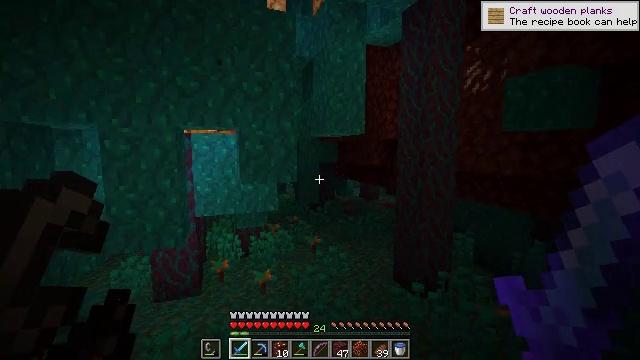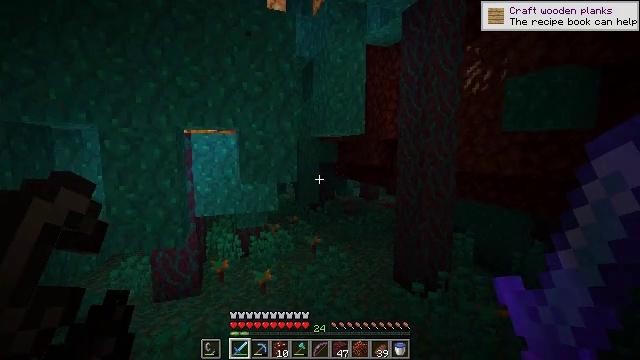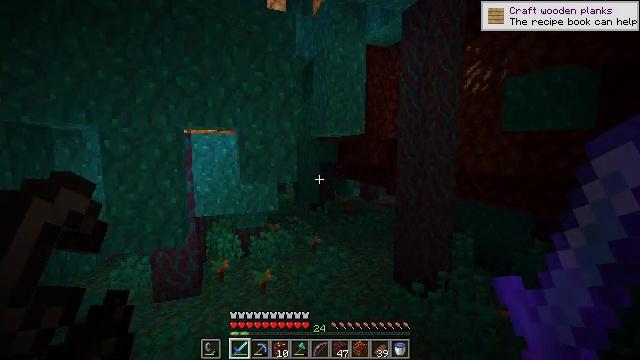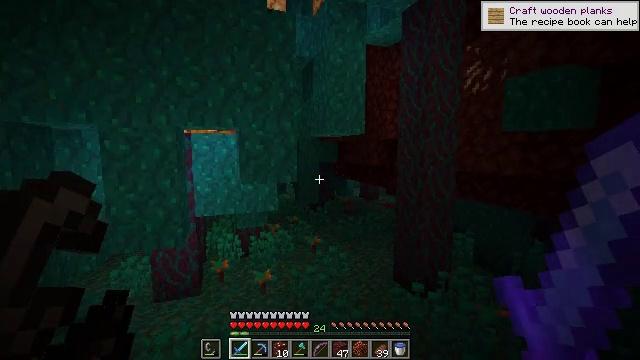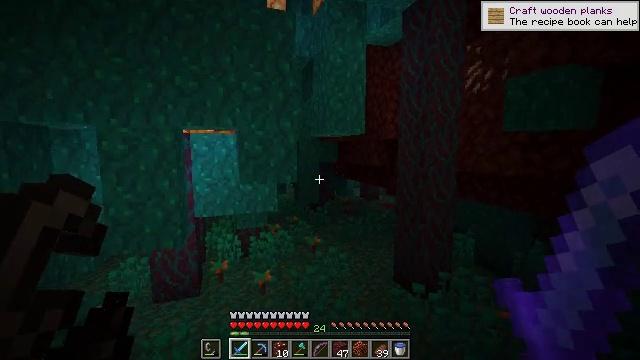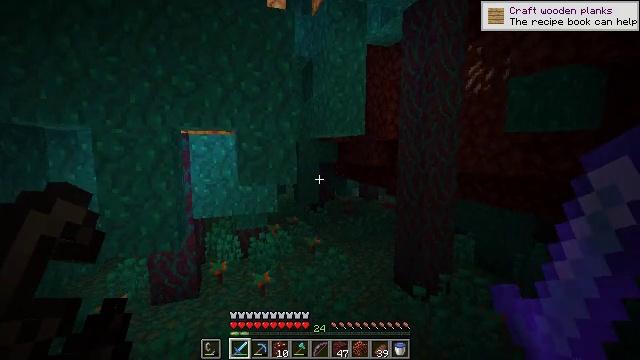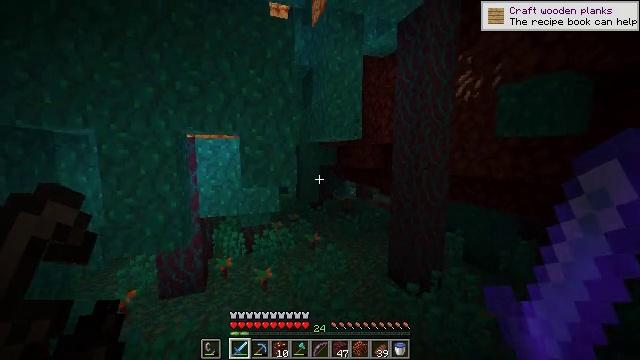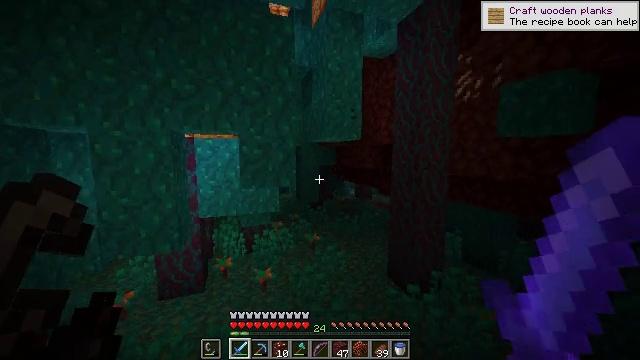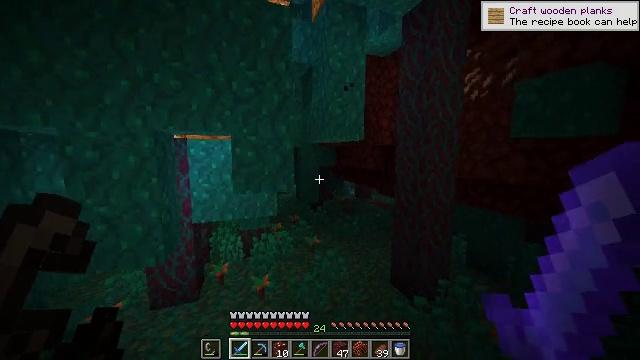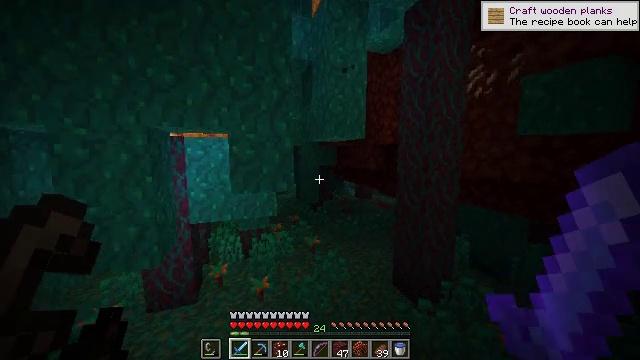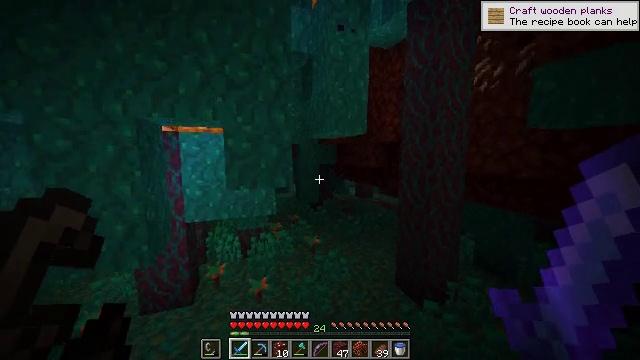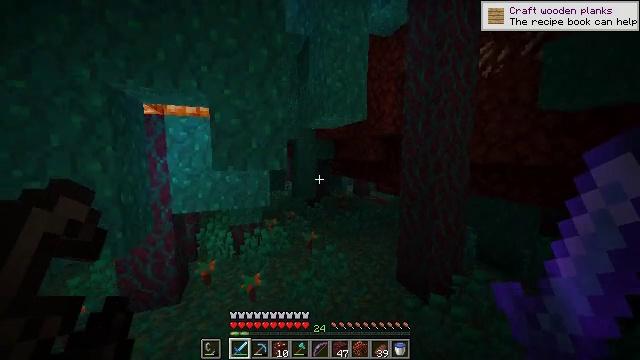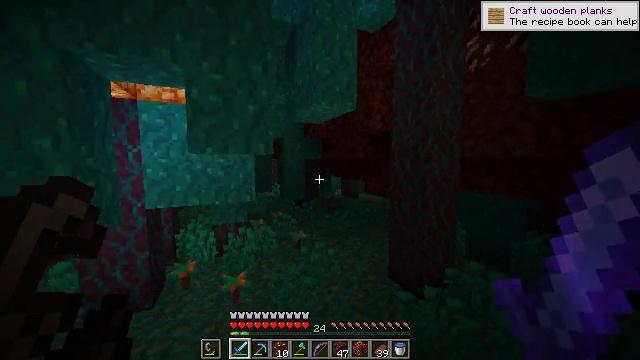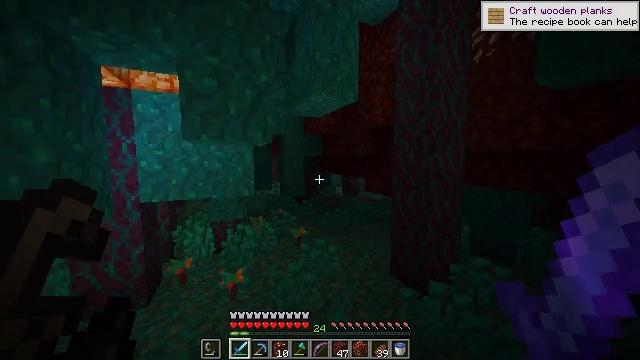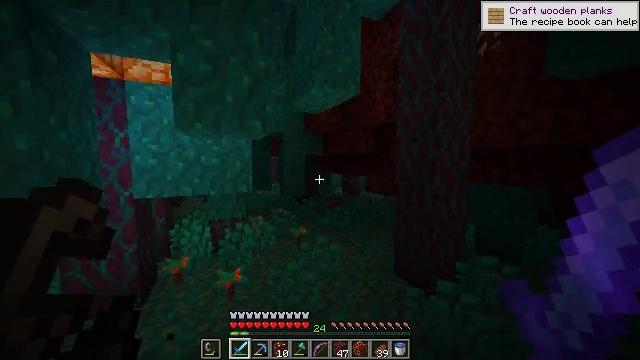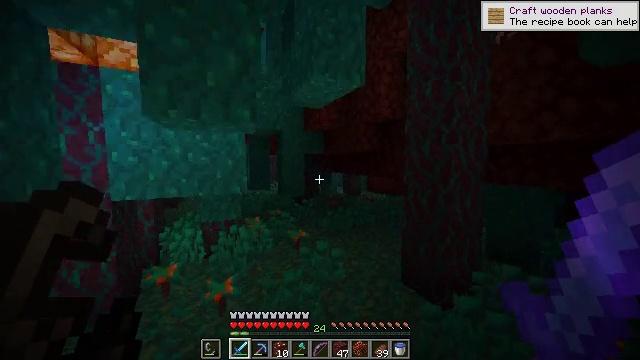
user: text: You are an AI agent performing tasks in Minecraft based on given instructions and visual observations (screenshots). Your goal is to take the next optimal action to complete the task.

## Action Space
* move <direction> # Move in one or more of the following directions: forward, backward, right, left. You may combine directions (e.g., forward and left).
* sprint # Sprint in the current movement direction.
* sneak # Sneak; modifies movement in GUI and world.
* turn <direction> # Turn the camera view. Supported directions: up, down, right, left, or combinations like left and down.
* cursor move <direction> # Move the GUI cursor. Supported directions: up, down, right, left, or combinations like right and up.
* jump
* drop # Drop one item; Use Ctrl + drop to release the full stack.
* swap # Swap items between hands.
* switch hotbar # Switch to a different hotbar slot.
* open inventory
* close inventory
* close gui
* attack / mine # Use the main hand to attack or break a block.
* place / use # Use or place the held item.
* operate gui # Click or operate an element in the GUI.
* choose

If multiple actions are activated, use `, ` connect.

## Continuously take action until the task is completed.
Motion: motion action
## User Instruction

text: Put out the fire.
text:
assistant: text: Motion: no_op
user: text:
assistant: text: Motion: no_op
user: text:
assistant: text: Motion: no_op
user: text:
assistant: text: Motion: move forward, sprint
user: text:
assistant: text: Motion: move forward, sprint
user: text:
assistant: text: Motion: move forward, sprint
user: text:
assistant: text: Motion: move forward, sprint
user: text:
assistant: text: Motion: move forward, sprint
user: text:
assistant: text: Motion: move forward, sprint
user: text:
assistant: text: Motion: move forward, sprint
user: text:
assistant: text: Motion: move forward, sprint
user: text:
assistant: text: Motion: move forward, sprint, turn right and up
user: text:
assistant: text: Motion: move forward, sprint
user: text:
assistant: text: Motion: move forward, sprint
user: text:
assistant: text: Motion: move forward, sprint
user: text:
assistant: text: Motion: move forward, sprint, turn right and up
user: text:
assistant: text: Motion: move forward, sprint, turn right
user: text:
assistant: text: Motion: move forward, sprint
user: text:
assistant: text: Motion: move forward, sprint
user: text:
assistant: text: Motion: move forward, sprint
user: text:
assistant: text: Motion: move forward, sprint
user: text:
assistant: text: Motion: move forward, sprint
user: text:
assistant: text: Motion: move forward, sprint, turn left
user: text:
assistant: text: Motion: move forward, sprint, turn left
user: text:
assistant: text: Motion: move forward, sprint, turn left
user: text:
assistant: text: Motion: move forward, sprint, turn left
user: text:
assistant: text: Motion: move forward, sprint, turn left
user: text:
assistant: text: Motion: move forward, sprint, turn left
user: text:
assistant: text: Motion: move forward, sprint, turn left
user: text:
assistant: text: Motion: move forward, sprint, turn left